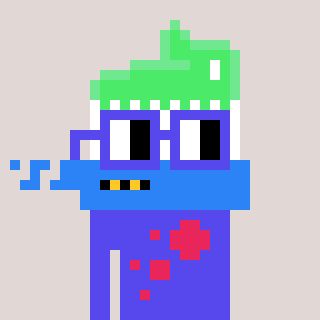
a pixel art character with square blue glasses, a toothbrush-shaped head and a computerblue-colored body on a warm background